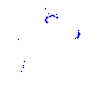
Particle: kaon